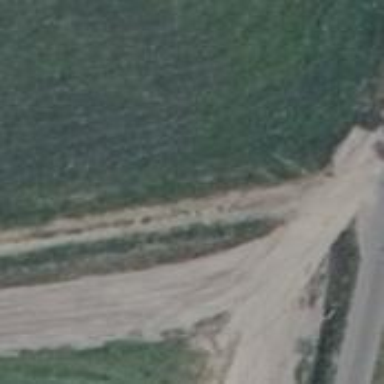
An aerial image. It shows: Dirt track road with grade 4 tracktype.